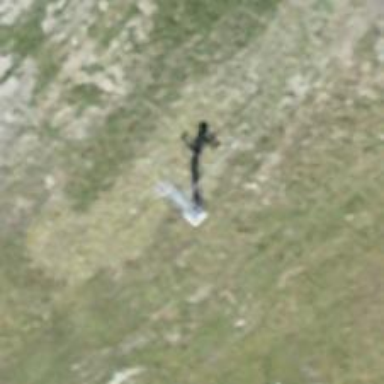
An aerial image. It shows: Pylon used for aerialway.